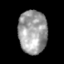
Tissue: skin
Cell type: Epithelial cells
Senescence score: 0.2786
Nuclear area (px): 1224
Mean DAPI intensity: 157.978